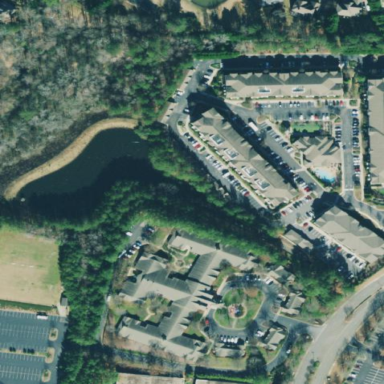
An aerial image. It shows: Residential area with apartments.